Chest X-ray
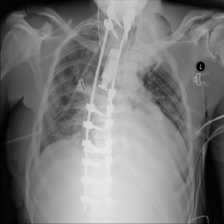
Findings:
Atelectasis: negative
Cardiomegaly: negative
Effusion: positive
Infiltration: positive
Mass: negative
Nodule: negative
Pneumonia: negative
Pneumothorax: negative
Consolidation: negative
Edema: negative
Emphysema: negative
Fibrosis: negative
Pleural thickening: negative
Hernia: negative